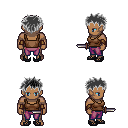
a pixel art fantasy rpg character, male body template, human, dark skin, brown pirate shirt, magenta pants, gray bedhead hairstyle, leather bracers, ghillies, dagger, four views (front, back, left, right), 2x2 character sprite sheet, small pixel art, hard edges, no anti-aliasing